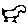
Label: bird